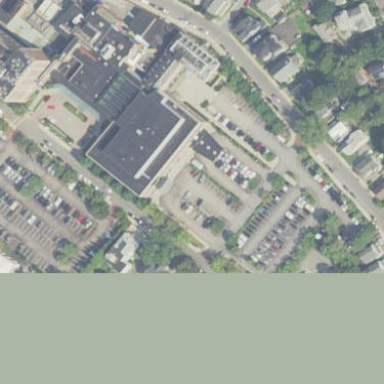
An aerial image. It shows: Hospital providing healthcare services.